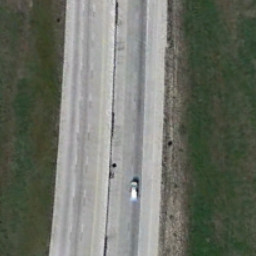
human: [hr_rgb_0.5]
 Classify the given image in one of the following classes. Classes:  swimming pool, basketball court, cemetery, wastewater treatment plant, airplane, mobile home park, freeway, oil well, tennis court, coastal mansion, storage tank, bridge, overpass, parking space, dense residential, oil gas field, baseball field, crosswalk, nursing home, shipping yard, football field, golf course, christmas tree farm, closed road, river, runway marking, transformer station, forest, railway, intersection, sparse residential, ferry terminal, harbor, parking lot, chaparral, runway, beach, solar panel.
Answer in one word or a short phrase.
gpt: freeway